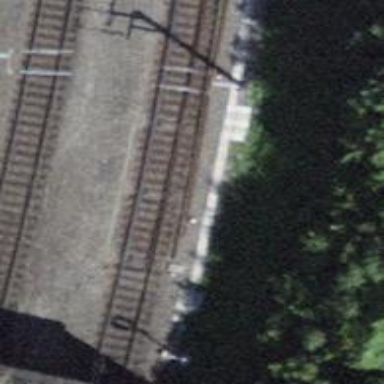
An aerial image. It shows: Railway with electrified contact lines. There are two tracks.